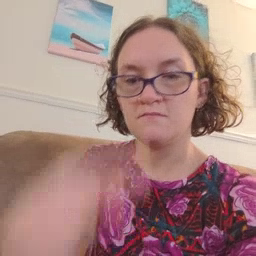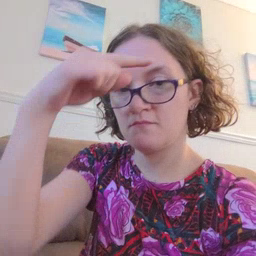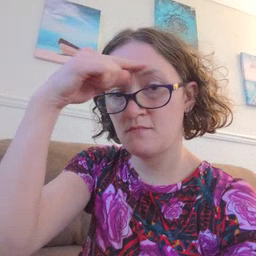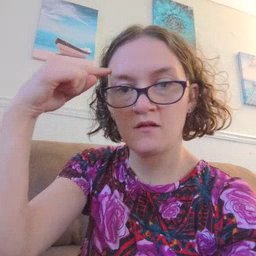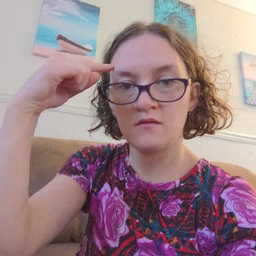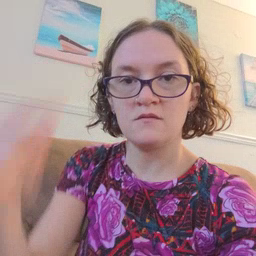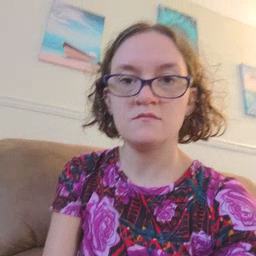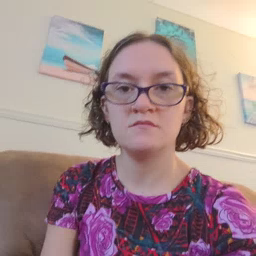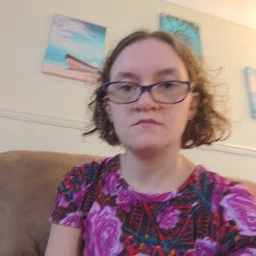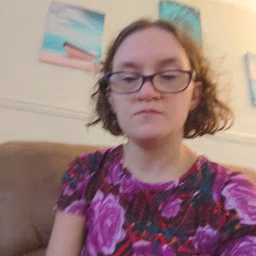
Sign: black